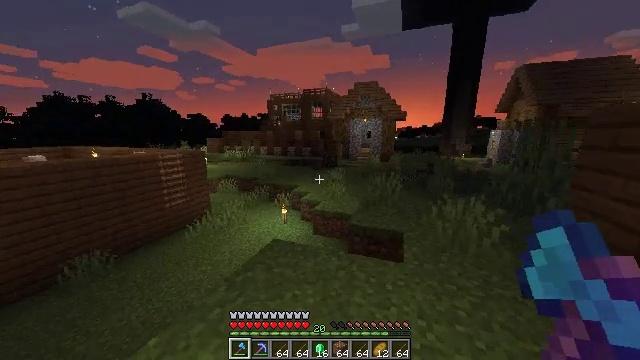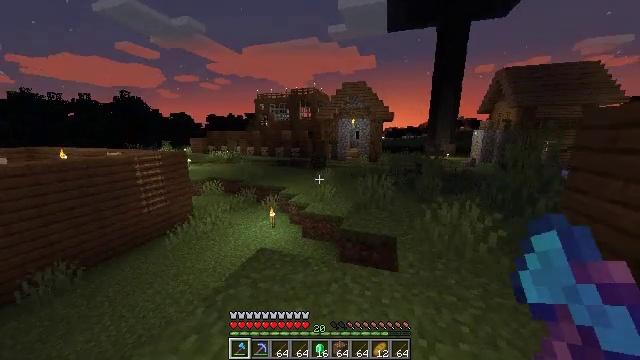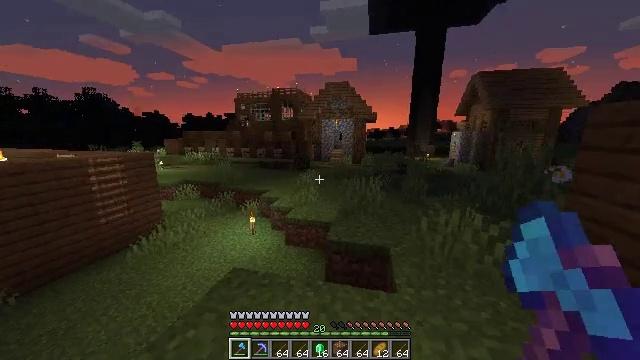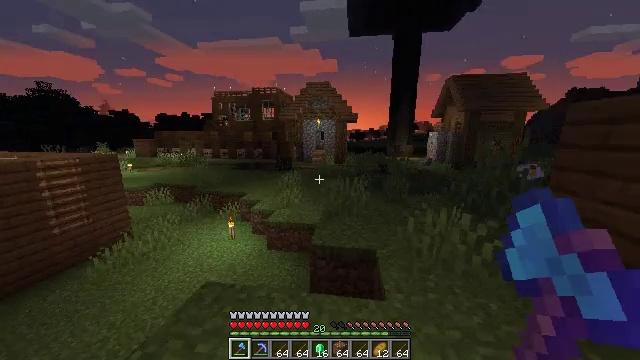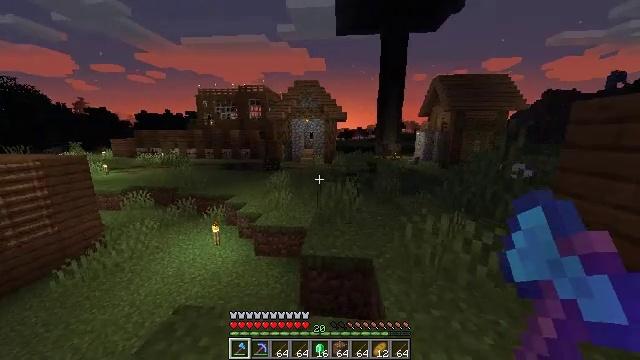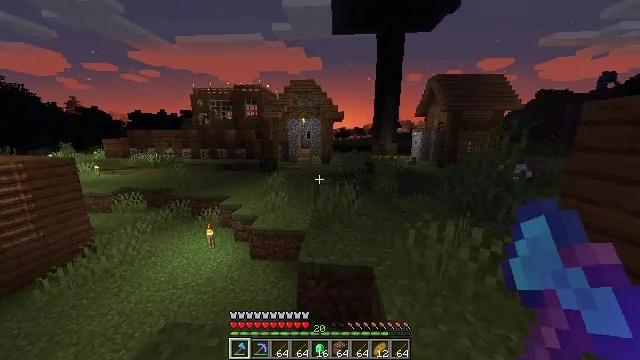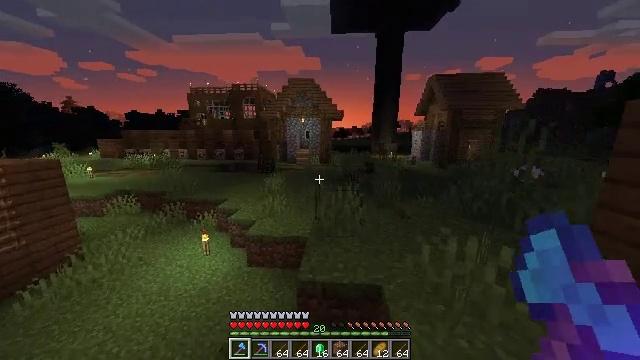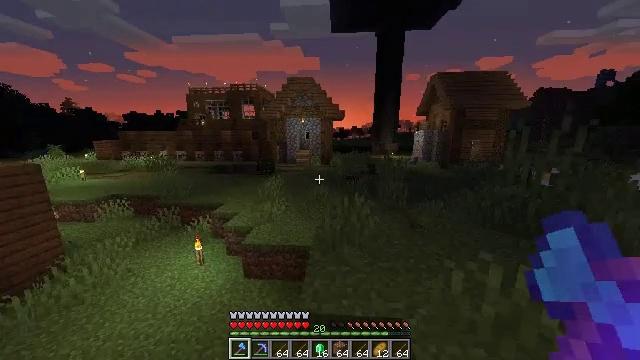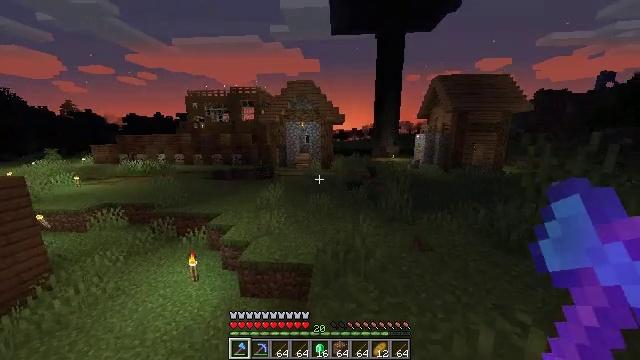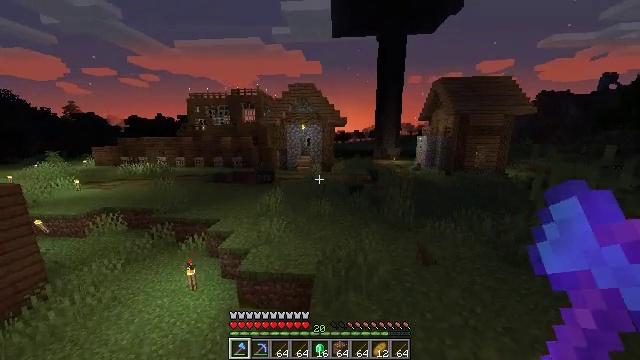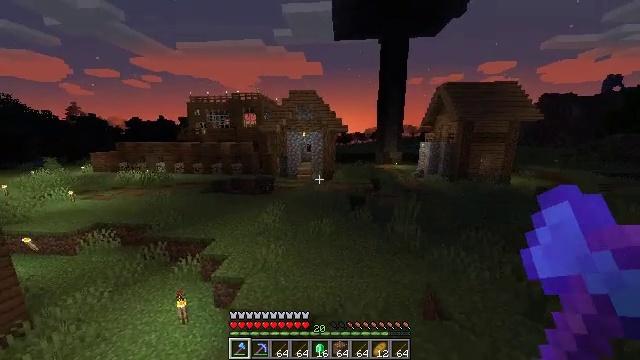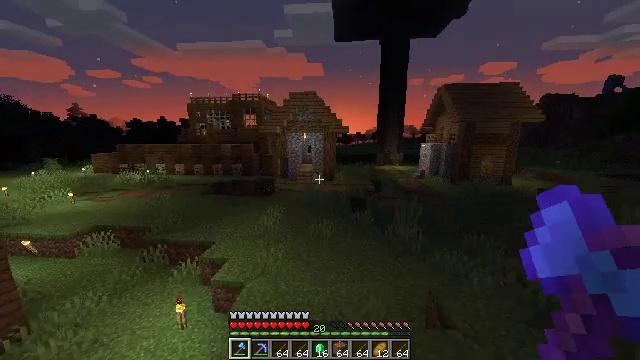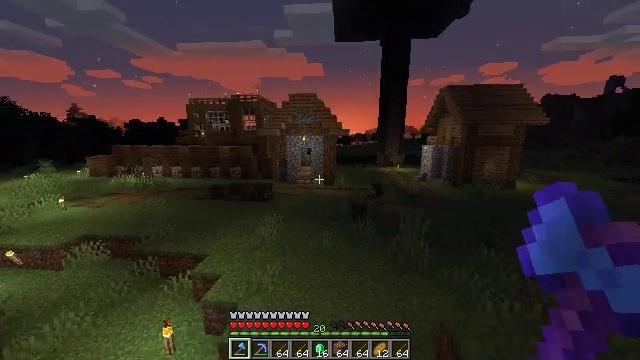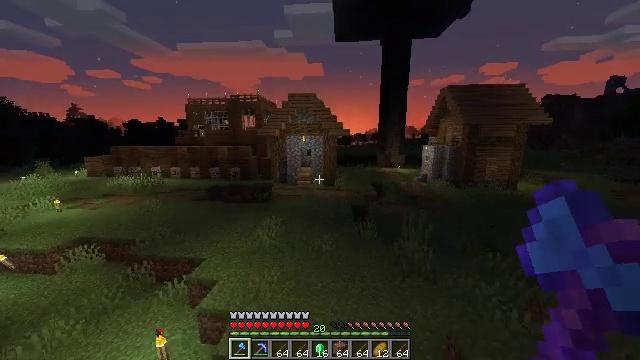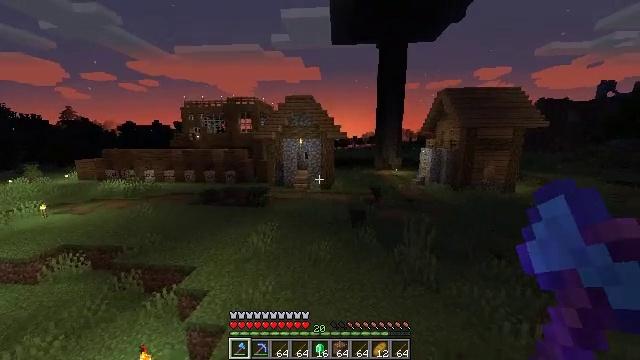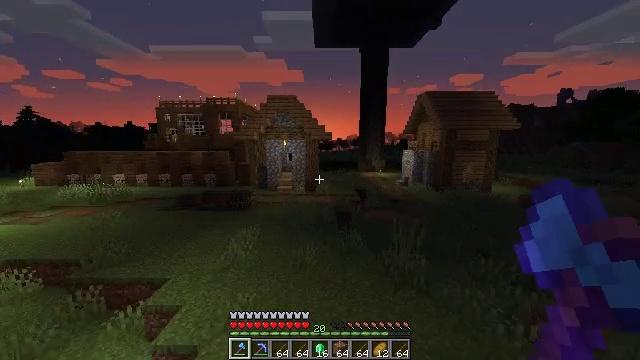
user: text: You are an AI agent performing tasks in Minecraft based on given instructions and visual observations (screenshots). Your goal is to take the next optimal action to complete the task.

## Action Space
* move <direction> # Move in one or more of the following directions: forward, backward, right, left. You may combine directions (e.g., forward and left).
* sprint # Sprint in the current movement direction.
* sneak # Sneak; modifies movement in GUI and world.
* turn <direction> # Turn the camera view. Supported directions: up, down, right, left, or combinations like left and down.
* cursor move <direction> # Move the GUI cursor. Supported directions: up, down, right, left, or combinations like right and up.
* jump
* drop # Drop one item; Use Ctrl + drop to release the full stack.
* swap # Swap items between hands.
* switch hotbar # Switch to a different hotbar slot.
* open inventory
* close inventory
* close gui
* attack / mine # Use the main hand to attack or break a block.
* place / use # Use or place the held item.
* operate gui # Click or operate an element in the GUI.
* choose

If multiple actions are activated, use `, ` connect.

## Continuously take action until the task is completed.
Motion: motion action
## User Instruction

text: Smash the anvil with a pickaxe.
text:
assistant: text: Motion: move forward, sprint, turn right
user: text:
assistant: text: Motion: move forward, sprint, turn right
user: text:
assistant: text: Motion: move forward, sprint, turn right
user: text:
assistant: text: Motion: move forward, sprint, turn right
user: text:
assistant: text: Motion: move forward, sprint
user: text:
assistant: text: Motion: move forward, sprint
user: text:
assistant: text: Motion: move forward, sprint
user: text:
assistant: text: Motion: move forward, sprint, jump
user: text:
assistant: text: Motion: move forward, sprint, jump
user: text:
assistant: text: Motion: move forward, sprint, jump
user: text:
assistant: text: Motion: move forward, sprint, jump
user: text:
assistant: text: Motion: move forward, sprint, jump
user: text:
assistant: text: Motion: move forward, sprint, jump
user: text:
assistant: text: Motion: move forward, sprint, jump
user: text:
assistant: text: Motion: move forward, sprint, turn right, jump
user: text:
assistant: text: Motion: move forward, sprint, turn right, jump
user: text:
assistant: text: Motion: move forward, sprint, jump
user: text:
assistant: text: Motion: move forward, sprint, jump
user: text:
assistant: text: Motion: move forward, sprint, jump
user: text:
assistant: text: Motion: move forward, sprint, jump
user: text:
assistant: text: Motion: move forward, sprint, jump
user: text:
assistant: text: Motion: move forward, sprint, jump
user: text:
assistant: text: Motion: move forward, sprint, jump
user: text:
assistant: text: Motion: move forward, sprint, jump
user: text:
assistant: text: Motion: move forward, sprint, turn right, jump
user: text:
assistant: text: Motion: move forward, sprint, turn right, jump
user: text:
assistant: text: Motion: move forward, sprint, jump
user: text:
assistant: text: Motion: move forward, sprint, jump
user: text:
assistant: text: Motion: move forward, sprint, jump
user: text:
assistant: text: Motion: move forward, sprint, turn up, jump